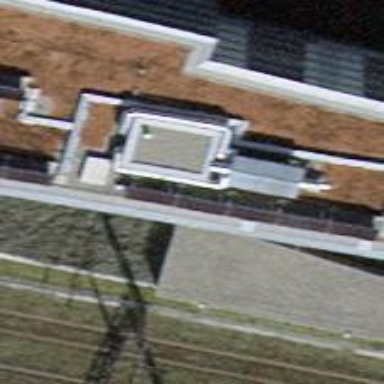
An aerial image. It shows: Hipped-roof apartments building.